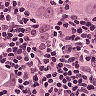
Metastatic tissue present: yes